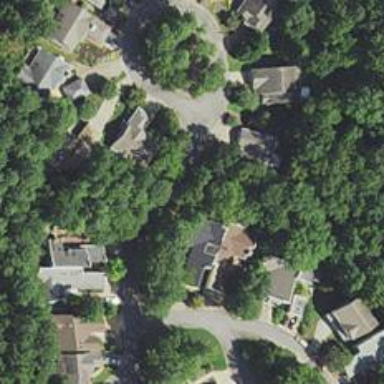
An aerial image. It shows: Neighborhood.